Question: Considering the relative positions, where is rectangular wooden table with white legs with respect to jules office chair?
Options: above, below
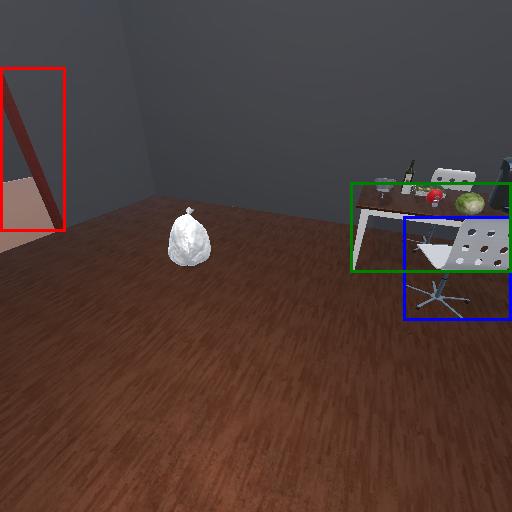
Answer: above